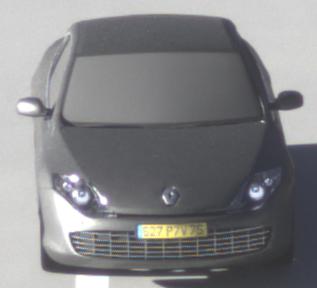
Make: Renault
Model: Laguna Coupé TCe 170
Detailed model: Laguna (III) Coupé
Model produced from: 2010/11
Model produced until: 2011/05
Doors: 2
Color: gray
Road condition: dry road
Daytime: morning or afternoon
Contrast: high contrast